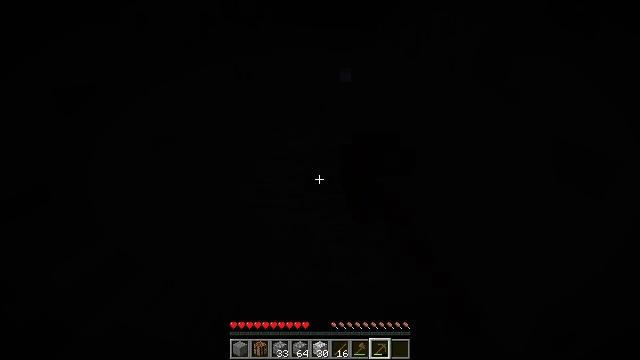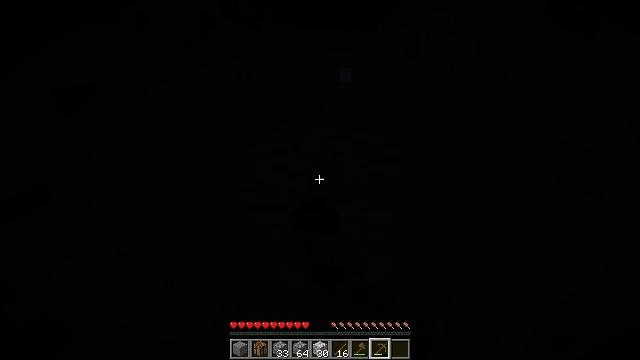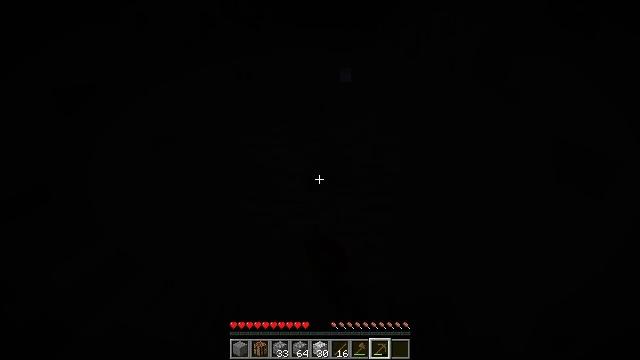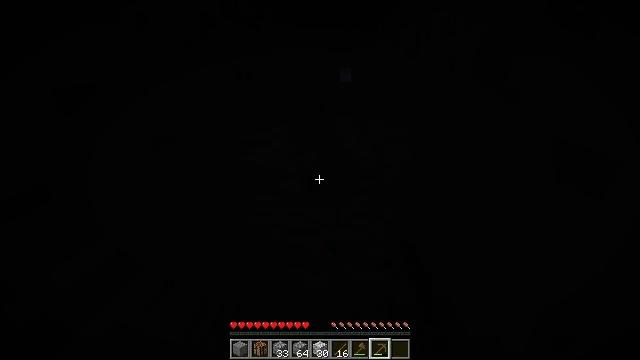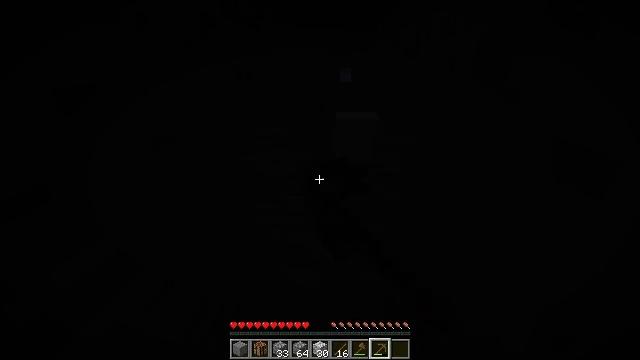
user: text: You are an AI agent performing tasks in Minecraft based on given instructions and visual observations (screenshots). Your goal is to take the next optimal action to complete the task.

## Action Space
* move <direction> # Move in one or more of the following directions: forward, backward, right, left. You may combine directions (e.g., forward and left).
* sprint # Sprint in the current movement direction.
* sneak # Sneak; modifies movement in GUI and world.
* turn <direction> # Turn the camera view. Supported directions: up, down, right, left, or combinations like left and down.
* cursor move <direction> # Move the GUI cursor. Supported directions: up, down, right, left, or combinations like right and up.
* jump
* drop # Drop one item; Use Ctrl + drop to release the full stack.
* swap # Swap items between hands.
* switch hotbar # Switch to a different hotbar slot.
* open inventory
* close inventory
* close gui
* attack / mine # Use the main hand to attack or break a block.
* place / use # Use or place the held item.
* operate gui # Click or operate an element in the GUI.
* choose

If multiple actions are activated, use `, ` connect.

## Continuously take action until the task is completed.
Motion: motion action
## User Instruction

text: Reclaim the furnace for later use.
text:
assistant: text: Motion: attack / mine
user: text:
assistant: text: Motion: attack / mine
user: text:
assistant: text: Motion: attack / mine
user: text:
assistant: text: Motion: attack / mine
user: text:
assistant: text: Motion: attack / mine